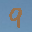
Label: 9